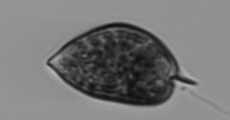
Label: Prorocentrum_micans